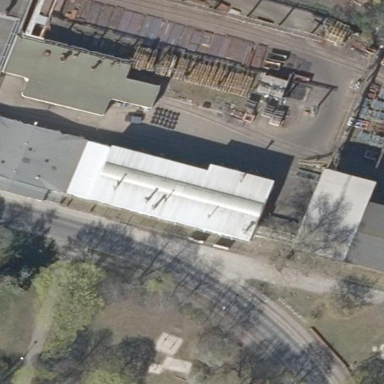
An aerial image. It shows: Industrial building.